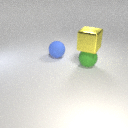
large yellow metal cube above large green rubber sphere